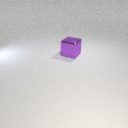
large purple metal cube